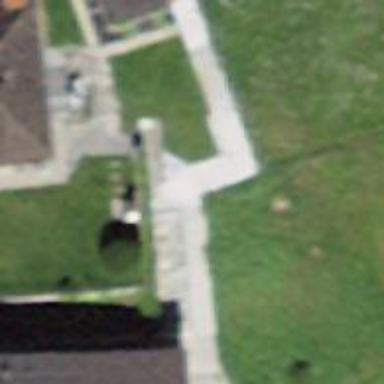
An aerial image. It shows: Concrete steps.